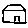
Label: house